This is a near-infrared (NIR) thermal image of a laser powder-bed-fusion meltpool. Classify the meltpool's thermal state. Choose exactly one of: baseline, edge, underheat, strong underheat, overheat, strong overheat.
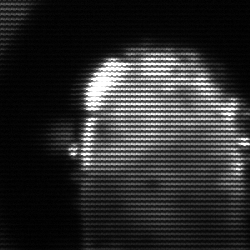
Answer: baseline